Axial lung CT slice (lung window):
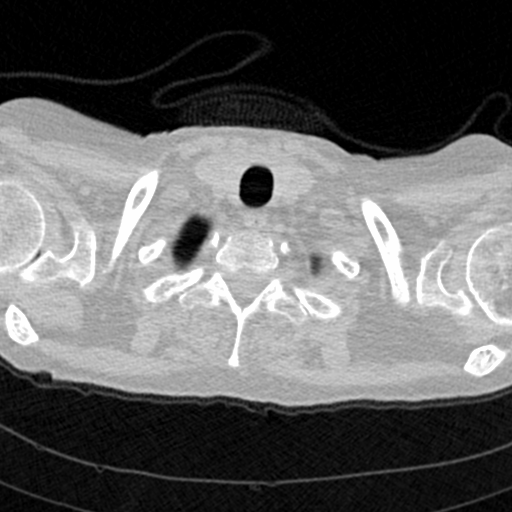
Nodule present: no